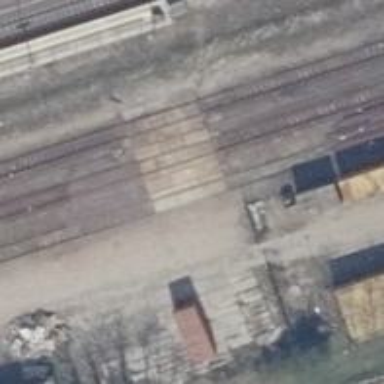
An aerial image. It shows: Railway level crossing.